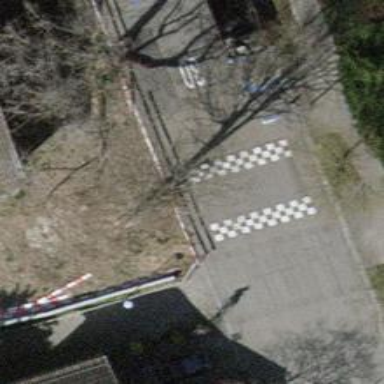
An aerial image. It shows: Traffic calming cushion.